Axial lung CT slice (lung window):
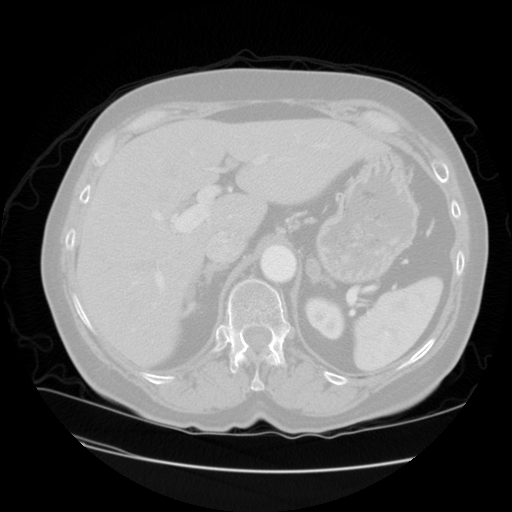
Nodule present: no